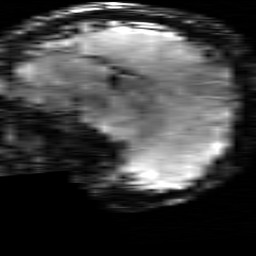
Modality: T2starw
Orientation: sagittal
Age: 19
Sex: female
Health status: healthy
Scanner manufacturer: siemens
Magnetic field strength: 3 T
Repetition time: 0.7 s
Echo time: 0.02 s